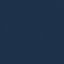
Land use / land cover: SeaLake